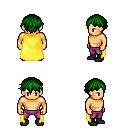
a pixel art fantasy rpg character, male body template, human, tanned skin, yellow cape, magenta pants, green short bangs hairstyle, black shoes, four views (front, back, left, right), 2x2 character sprite sheet, small pixel art, hard edges, no anti-aliasing